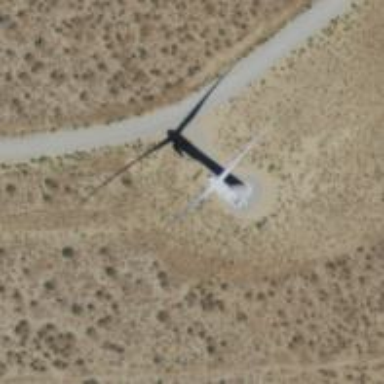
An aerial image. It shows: Wind generator powered by Vestas horizontal axis wind turbine.